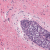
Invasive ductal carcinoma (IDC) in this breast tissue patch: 0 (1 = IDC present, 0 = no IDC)